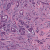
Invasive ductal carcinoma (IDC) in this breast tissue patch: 1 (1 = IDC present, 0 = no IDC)